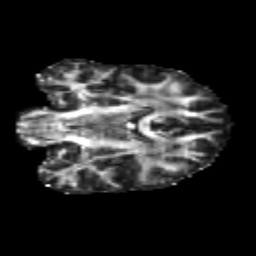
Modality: FA
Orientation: coronal
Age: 39
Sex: female
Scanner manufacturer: siemens
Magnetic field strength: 3 T
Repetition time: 1.8 s
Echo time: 0.07 s